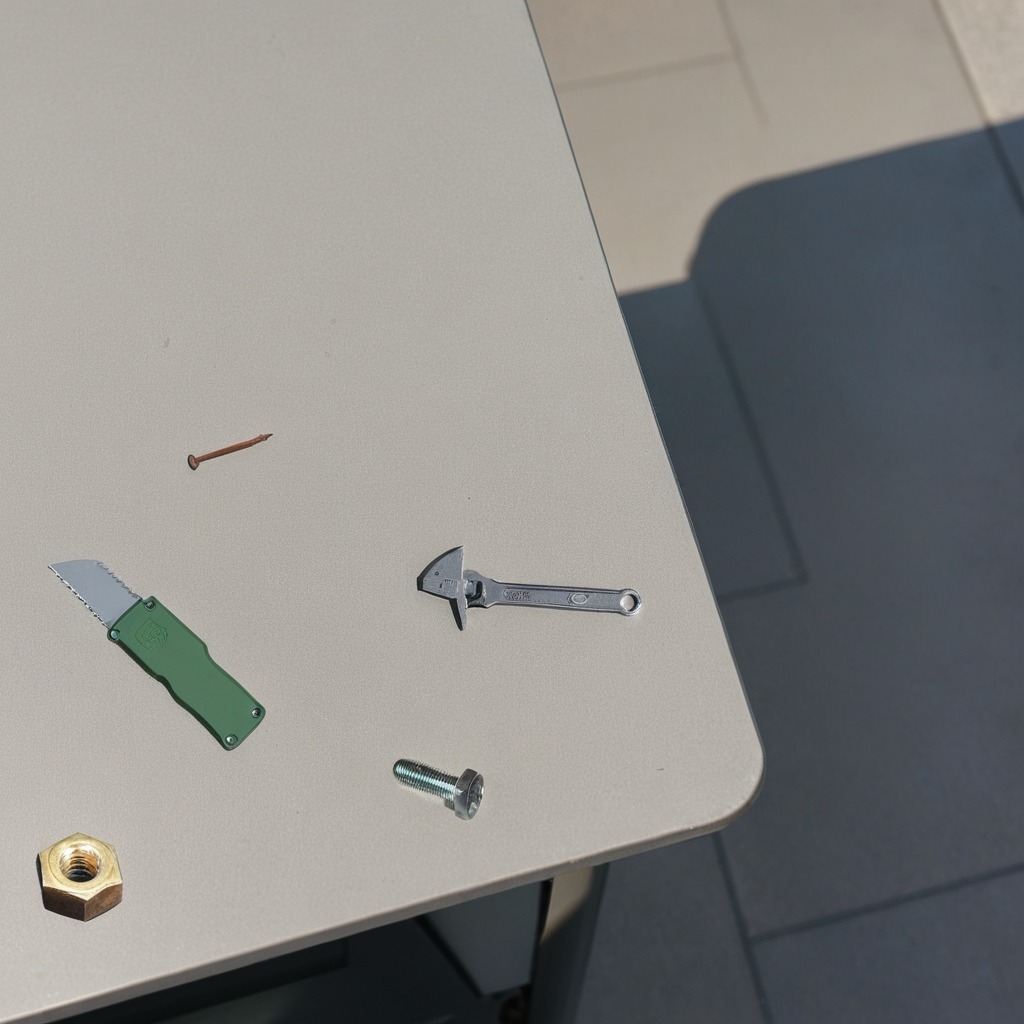
A utility knife, a metal machine screw, an iron nail, a metal nut, and a wrench are lying on the utility table.